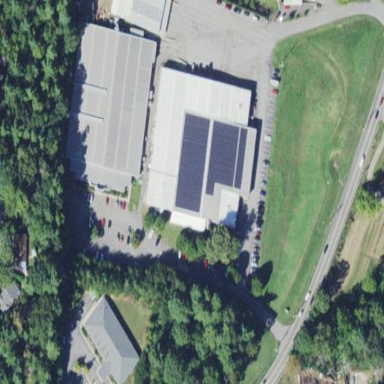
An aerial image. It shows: Commercial building.